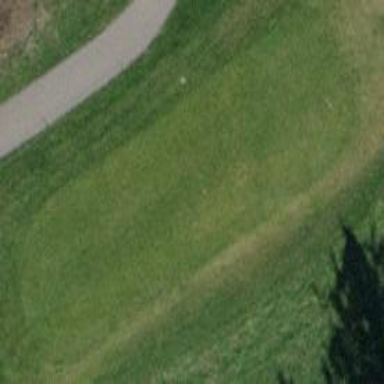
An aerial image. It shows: Golf tee on grassy land.